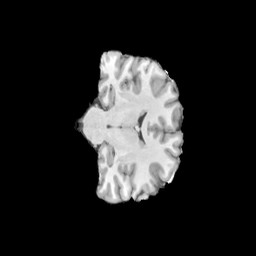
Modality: T1w
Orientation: coronal